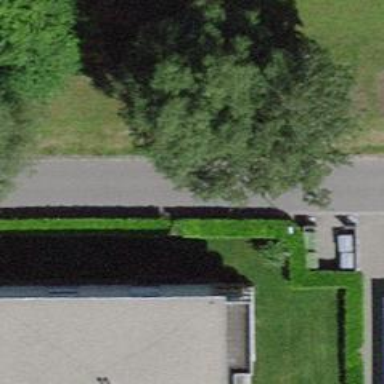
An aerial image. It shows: Hedge acting as barrier.